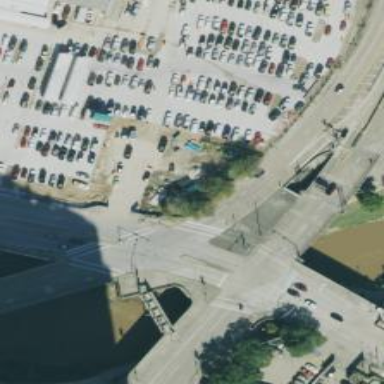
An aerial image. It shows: Secondary road crossing bridge.